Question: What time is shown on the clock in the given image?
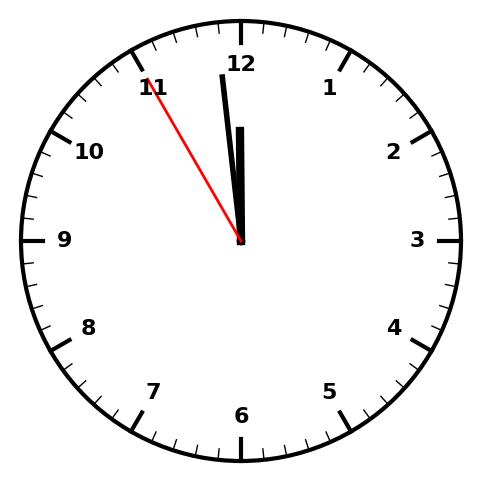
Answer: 11:58:55